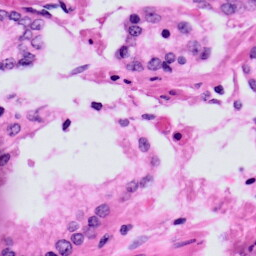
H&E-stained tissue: Prostate